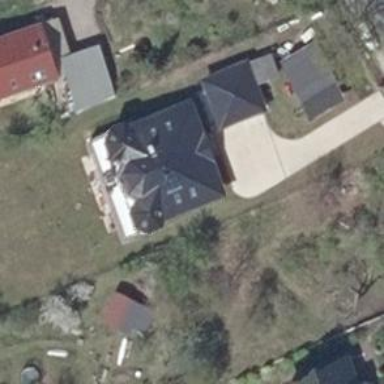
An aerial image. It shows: Detached building.